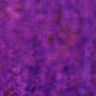
Metastatic tissue present: no